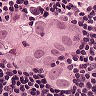
Metastatic tissue present: yes